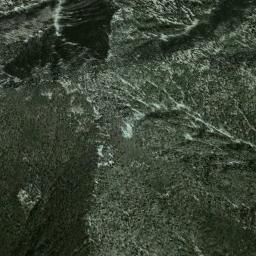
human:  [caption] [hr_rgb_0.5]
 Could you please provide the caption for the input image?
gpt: The mountain has a rugged surface .

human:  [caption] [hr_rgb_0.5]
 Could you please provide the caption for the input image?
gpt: The mountain is full of green plants with lines of bare land .

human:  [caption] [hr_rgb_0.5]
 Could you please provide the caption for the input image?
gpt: There is not the even mountain .

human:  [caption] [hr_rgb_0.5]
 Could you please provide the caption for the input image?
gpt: This mountain is completely covered by vegetation and there is a winding path in it .

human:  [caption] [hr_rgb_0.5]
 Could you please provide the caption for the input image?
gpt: There are white snow and green forests on the mountain .